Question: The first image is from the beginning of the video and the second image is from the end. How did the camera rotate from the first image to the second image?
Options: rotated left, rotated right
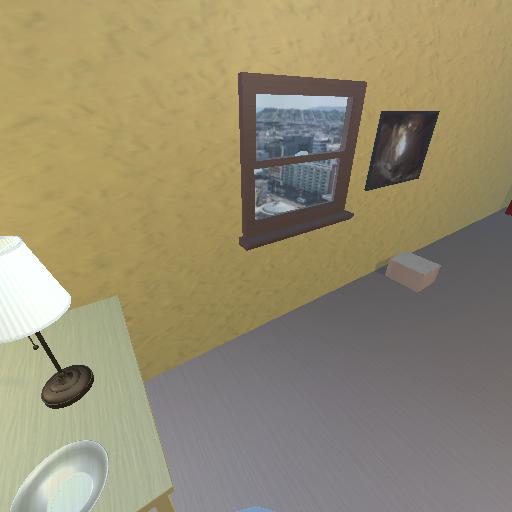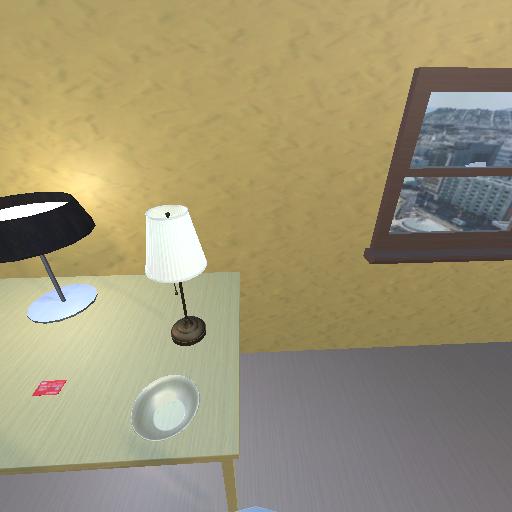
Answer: rotated left